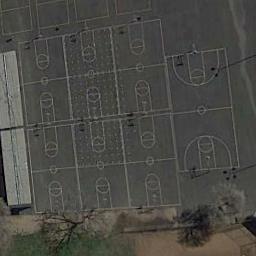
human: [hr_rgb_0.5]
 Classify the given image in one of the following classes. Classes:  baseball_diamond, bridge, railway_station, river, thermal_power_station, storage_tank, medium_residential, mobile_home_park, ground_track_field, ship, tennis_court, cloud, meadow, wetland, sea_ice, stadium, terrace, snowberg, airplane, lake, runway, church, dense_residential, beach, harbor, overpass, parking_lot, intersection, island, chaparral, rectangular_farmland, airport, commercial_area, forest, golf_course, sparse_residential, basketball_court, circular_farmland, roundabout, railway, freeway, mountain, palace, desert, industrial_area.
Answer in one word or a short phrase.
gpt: basketball_court